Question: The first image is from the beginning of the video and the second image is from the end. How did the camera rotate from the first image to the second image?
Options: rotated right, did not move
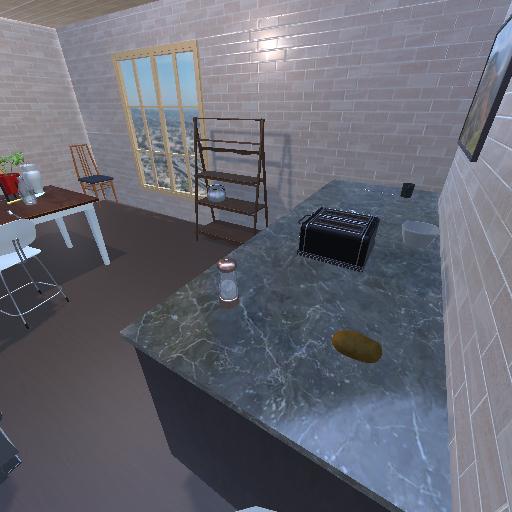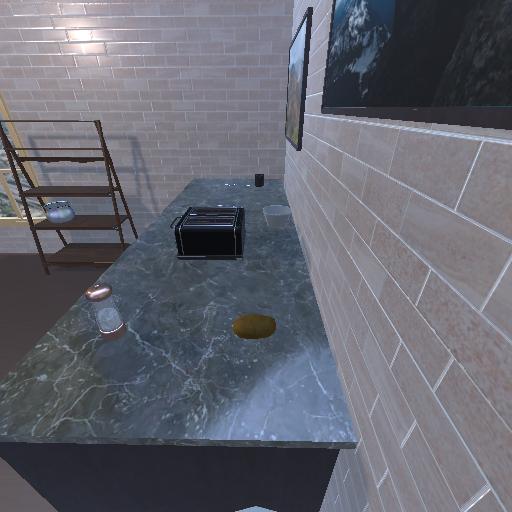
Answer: rotated right